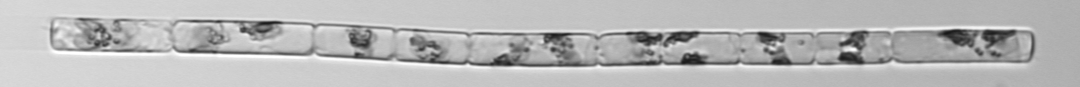
Label: Guinardia_delicatula